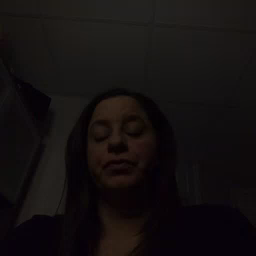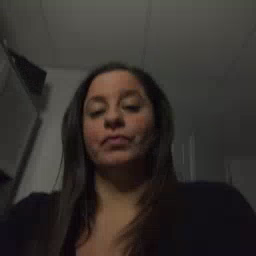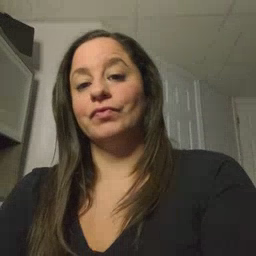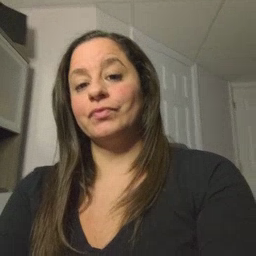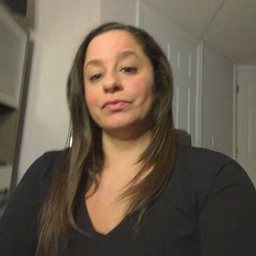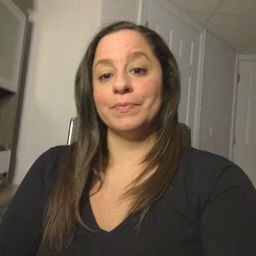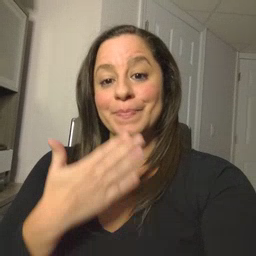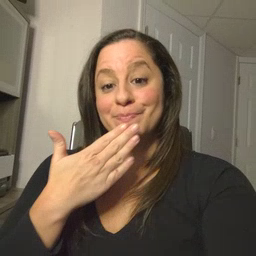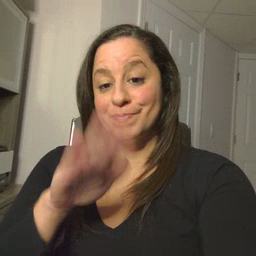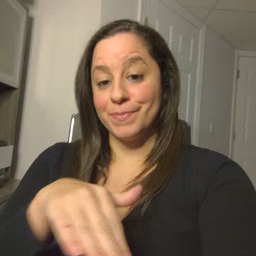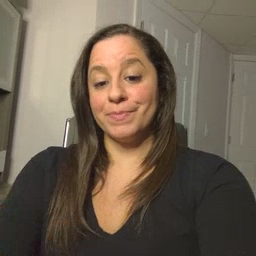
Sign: bad